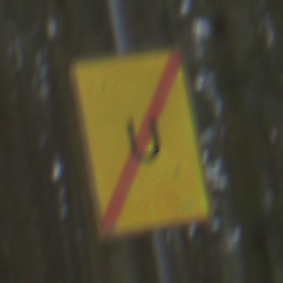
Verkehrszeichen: EndeUmleitung
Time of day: Midday
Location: Outdoor (Nature)
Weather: Overcast
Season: NotSpecified
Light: Natural